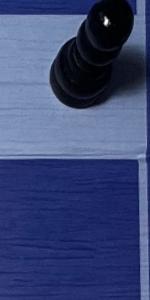
Label: Empty